Question: ## Languages
- -
## Menu
- - - -
### Jobs menu-item settings
- 'jobs'- 'Category List'- 'Jobs'- 'English (UK)'
## Problem
When I visit <URL>, it throws 404

I have enabled 'mod_rewrite' and renamed 'htaccess.txt' to '.htaccess'.
I've tried to add a statement to my template
'''
<?php
die('die here');
'''
in a very first statement.
By the way, I'm using custom template here.
Does anyone face the same problem?
It is not only for category listing, as long as is from that particular menu, then throw 404
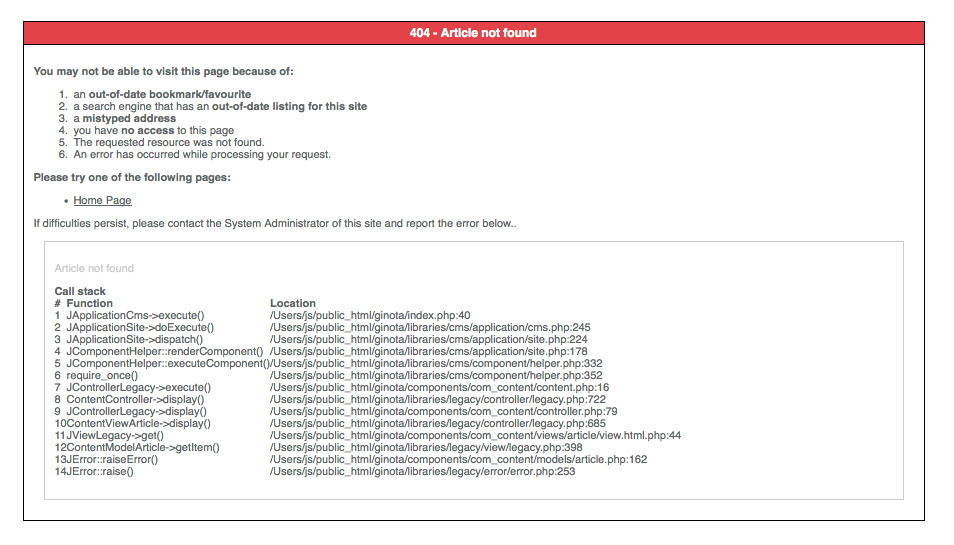
Answer: I've found the problem after struggling for a day.
'Jobs' is a submenu-item under 'Company', thus the URL should be <URL> without a 'company'
If want to achieve the URL without 'company'
1. Create a new Menu (hidden menu), then add a new menu-item called Jobs with alias jobs.
2. Go to the menu-en-gb -> Jobs, set the Menu Item Type to System Links -> Menu Item Alias
3. Select the Menu Item to the menu-item just created in the hidden menu
Done